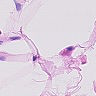
Metastatic tissue present: no